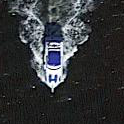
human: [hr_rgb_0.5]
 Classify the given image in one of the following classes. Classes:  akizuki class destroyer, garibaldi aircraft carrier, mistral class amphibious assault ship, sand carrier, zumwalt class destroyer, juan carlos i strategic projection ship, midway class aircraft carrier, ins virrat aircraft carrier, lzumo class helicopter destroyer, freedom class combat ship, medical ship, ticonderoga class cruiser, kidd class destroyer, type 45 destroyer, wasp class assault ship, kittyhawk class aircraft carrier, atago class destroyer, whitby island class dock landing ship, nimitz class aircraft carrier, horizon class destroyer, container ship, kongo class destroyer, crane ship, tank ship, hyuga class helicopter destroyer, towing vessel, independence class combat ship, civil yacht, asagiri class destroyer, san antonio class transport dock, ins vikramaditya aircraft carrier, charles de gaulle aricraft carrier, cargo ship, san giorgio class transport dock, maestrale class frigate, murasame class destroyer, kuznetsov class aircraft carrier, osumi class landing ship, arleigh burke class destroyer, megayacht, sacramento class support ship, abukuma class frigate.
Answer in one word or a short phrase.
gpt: Civil yacht